Field crop: maize
Growth stage: 1
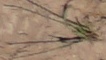
Species: lolium